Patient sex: M
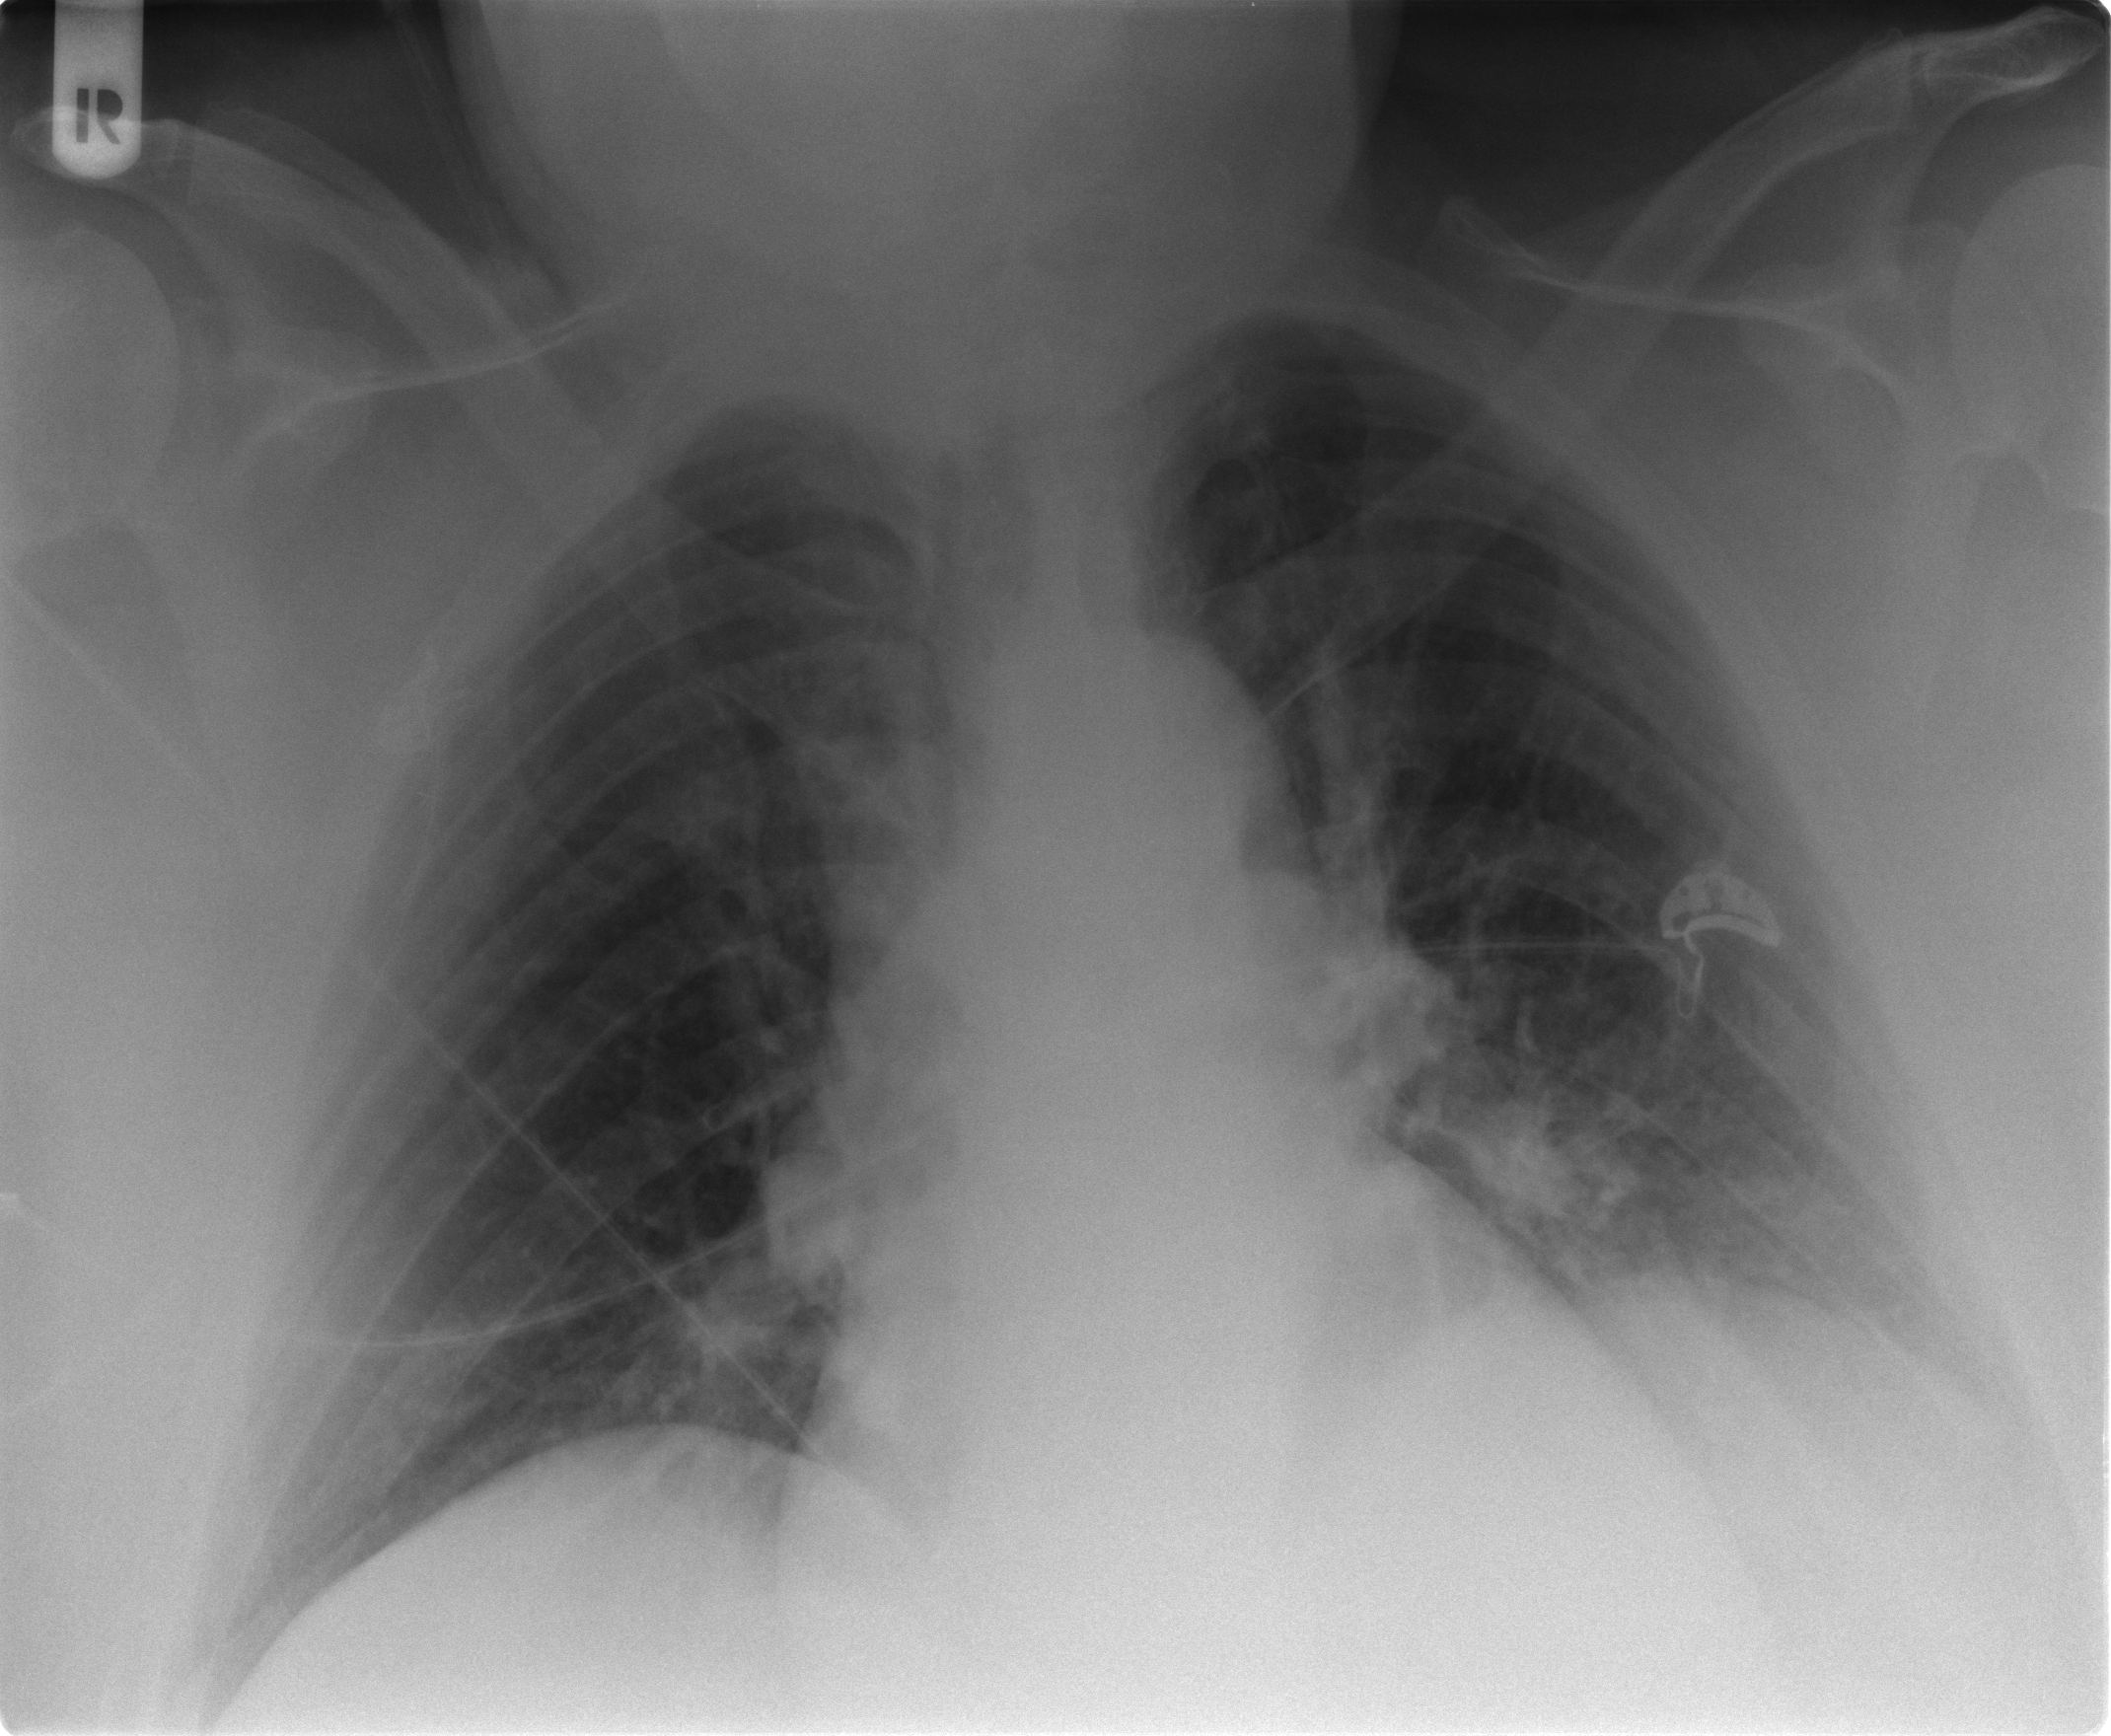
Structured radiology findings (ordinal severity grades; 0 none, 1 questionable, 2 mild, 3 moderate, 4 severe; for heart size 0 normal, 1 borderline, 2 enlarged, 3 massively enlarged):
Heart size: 0
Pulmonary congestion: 0
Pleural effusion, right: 0
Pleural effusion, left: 0
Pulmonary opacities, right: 0
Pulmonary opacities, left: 0
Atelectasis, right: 2
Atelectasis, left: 2